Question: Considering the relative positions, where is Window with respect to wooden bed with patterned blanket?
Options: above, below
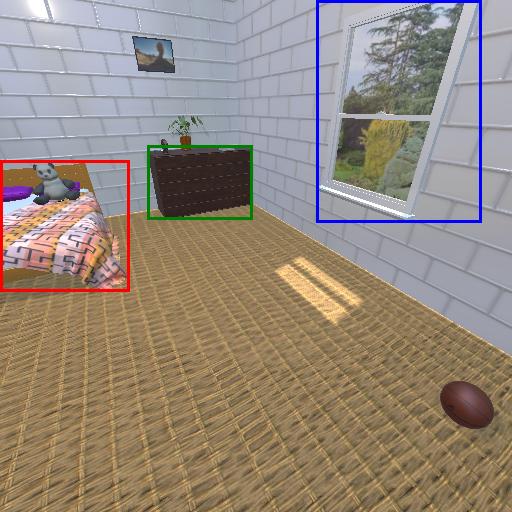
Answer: above